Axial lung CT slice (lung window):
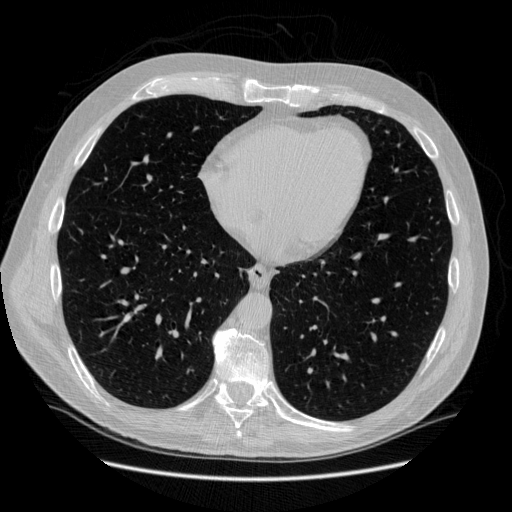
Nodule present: no